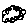
Label: cloud